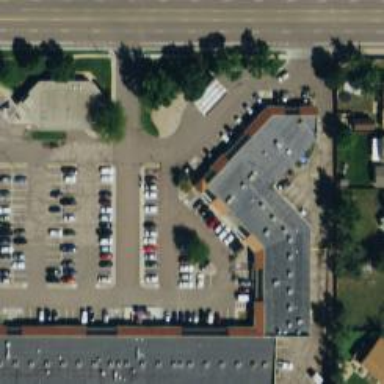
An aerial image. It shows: Convenience shop.